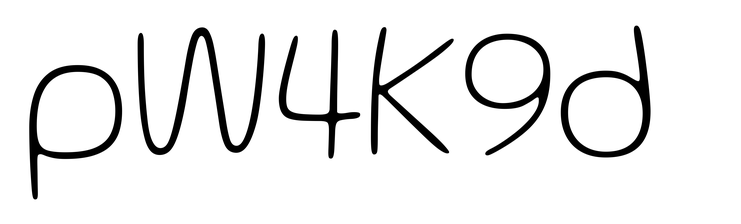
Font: Gluten_Thin